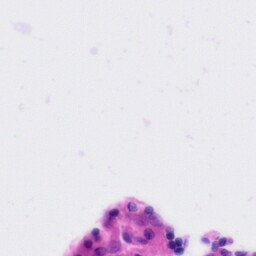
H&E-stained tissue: Tonsil